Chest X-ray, PA view. Patient: 54 years old, sex M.
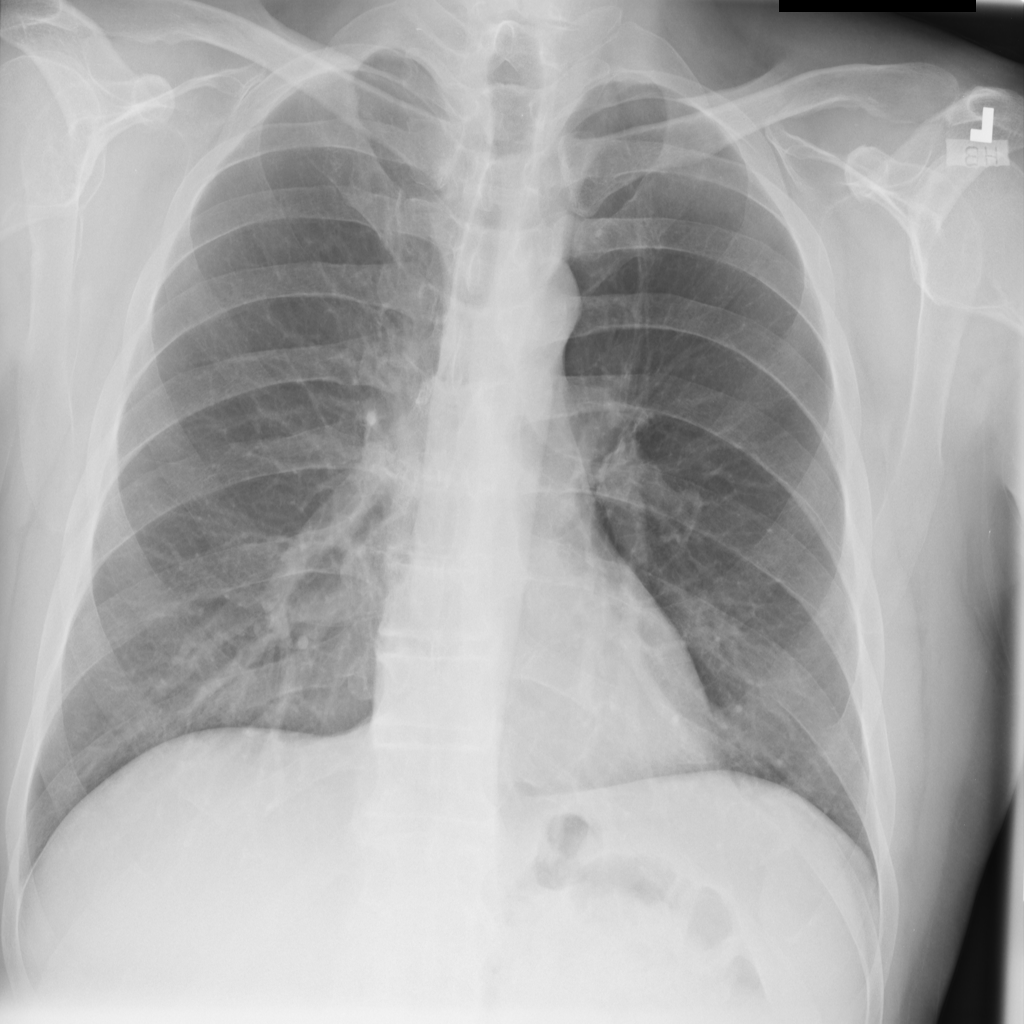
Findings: No Finding